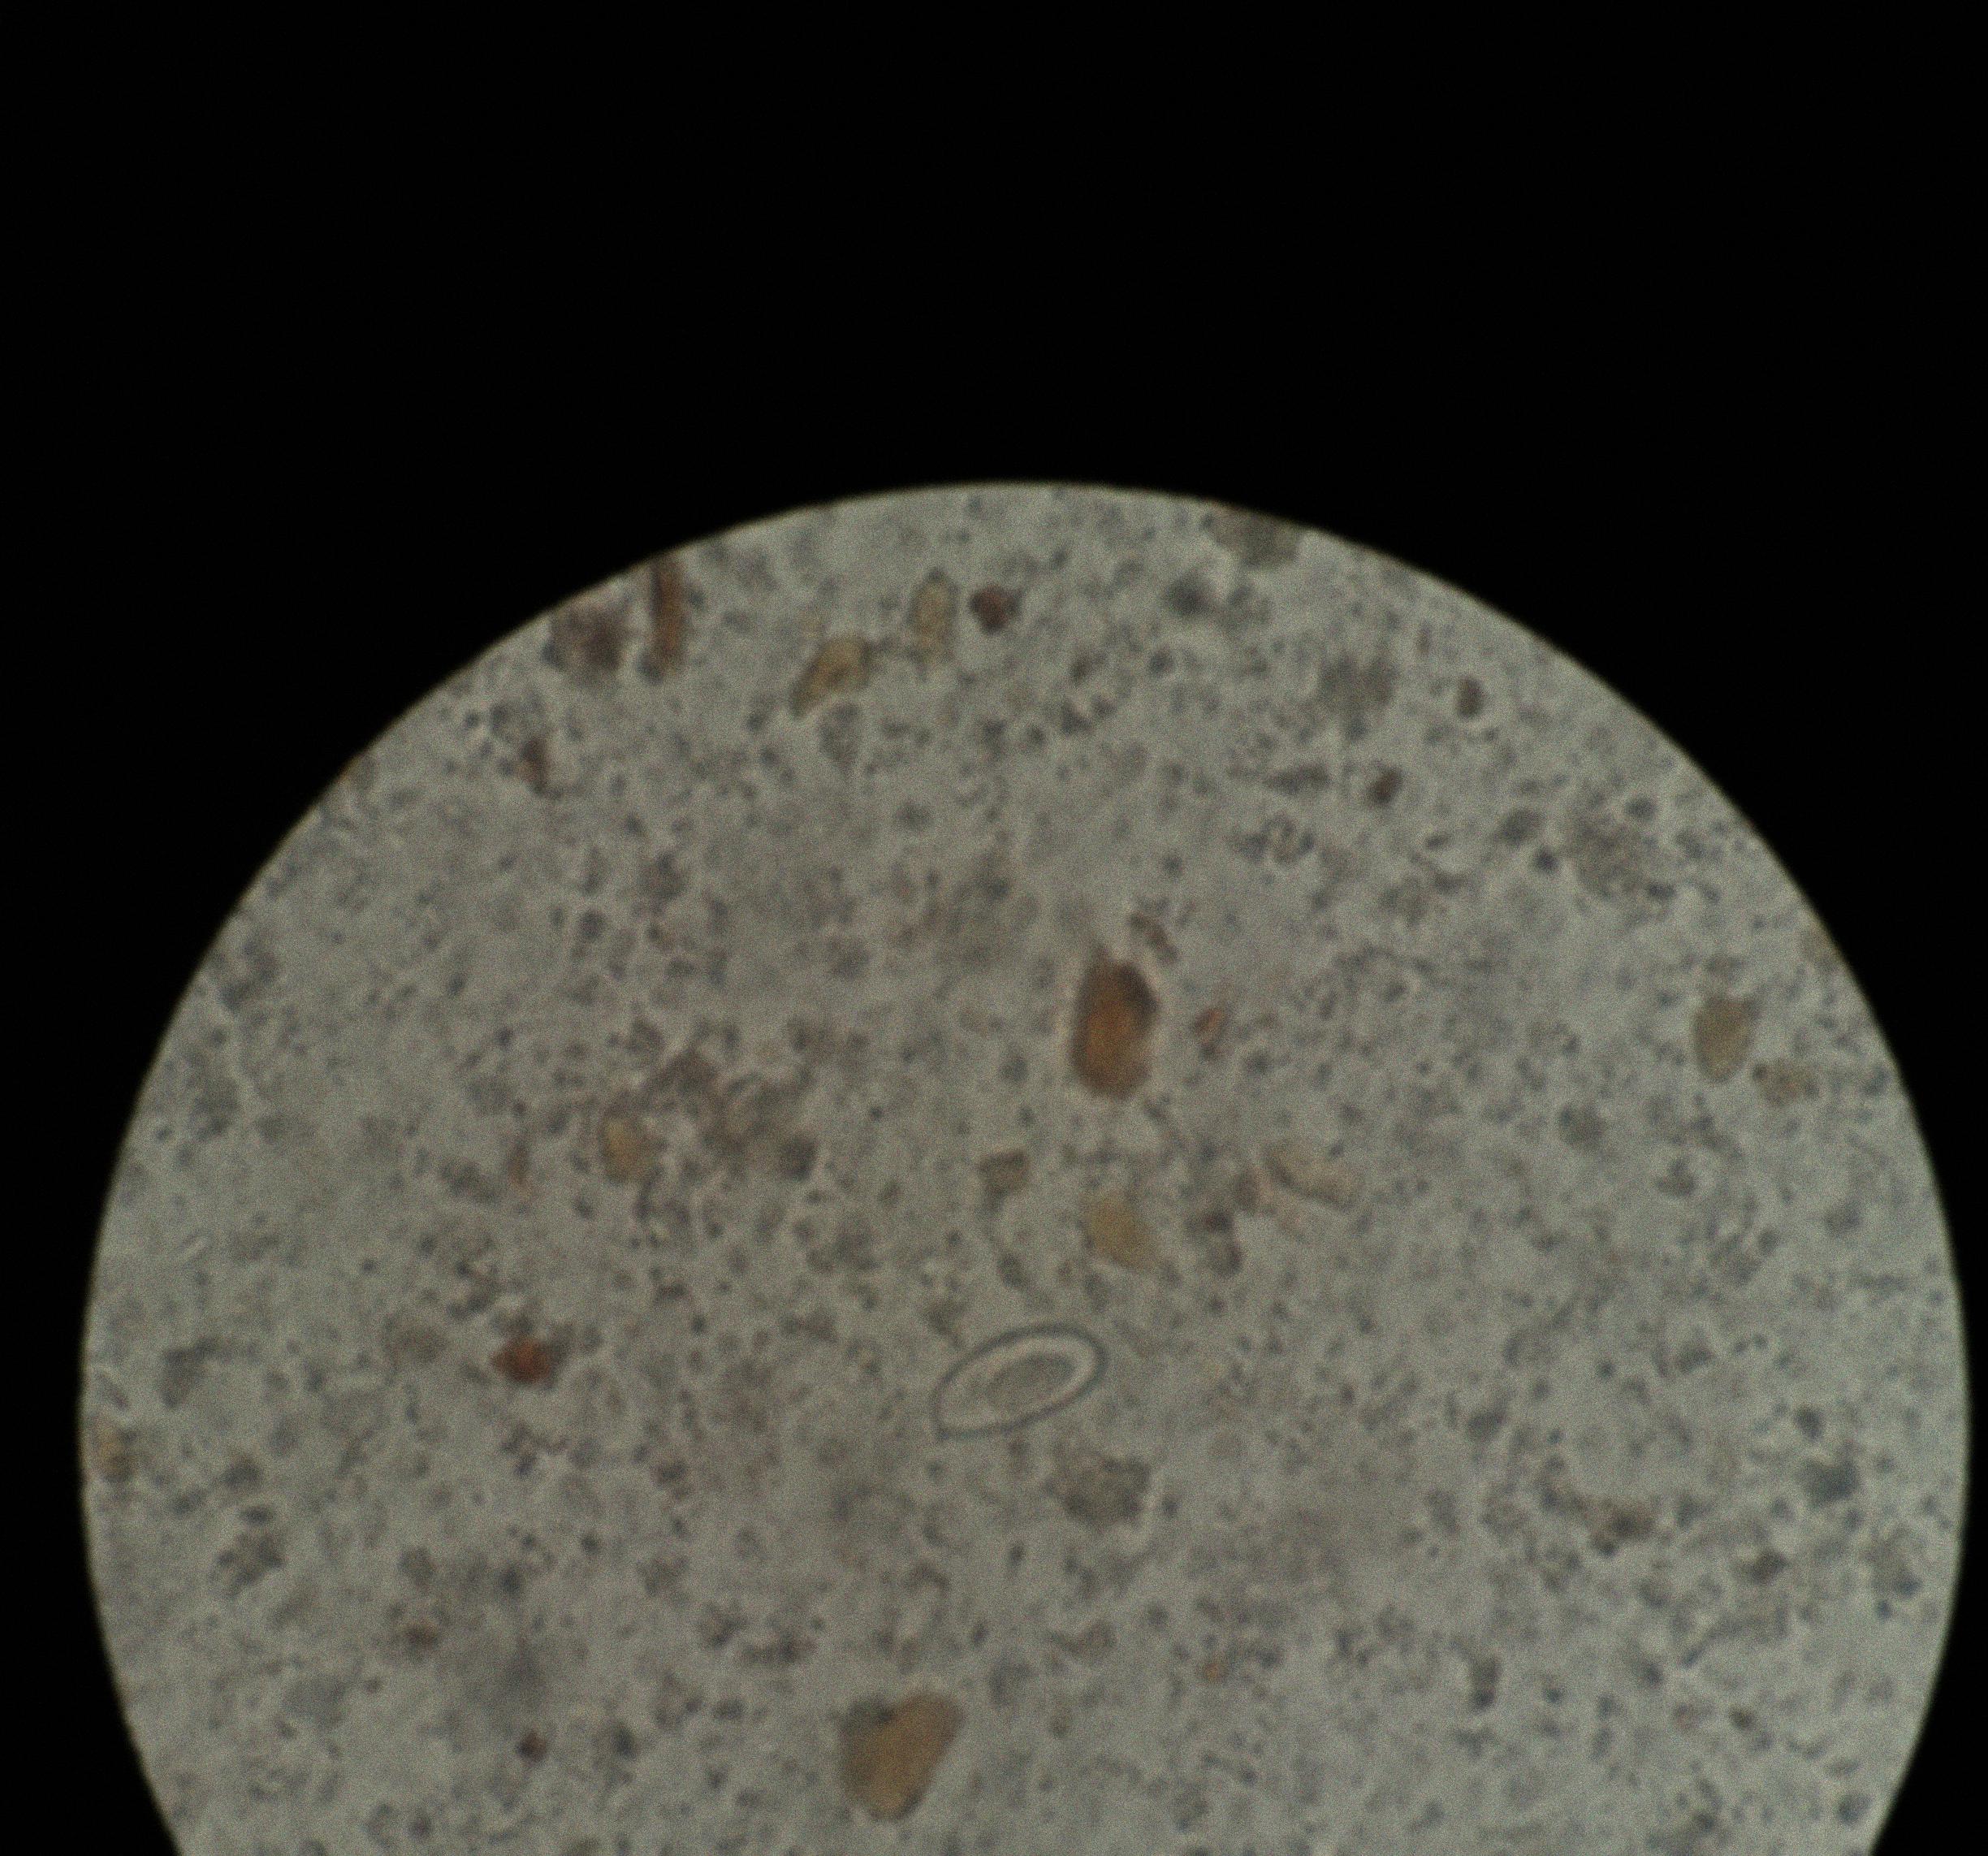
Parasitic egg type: Enterobius vermicularis